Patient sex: M
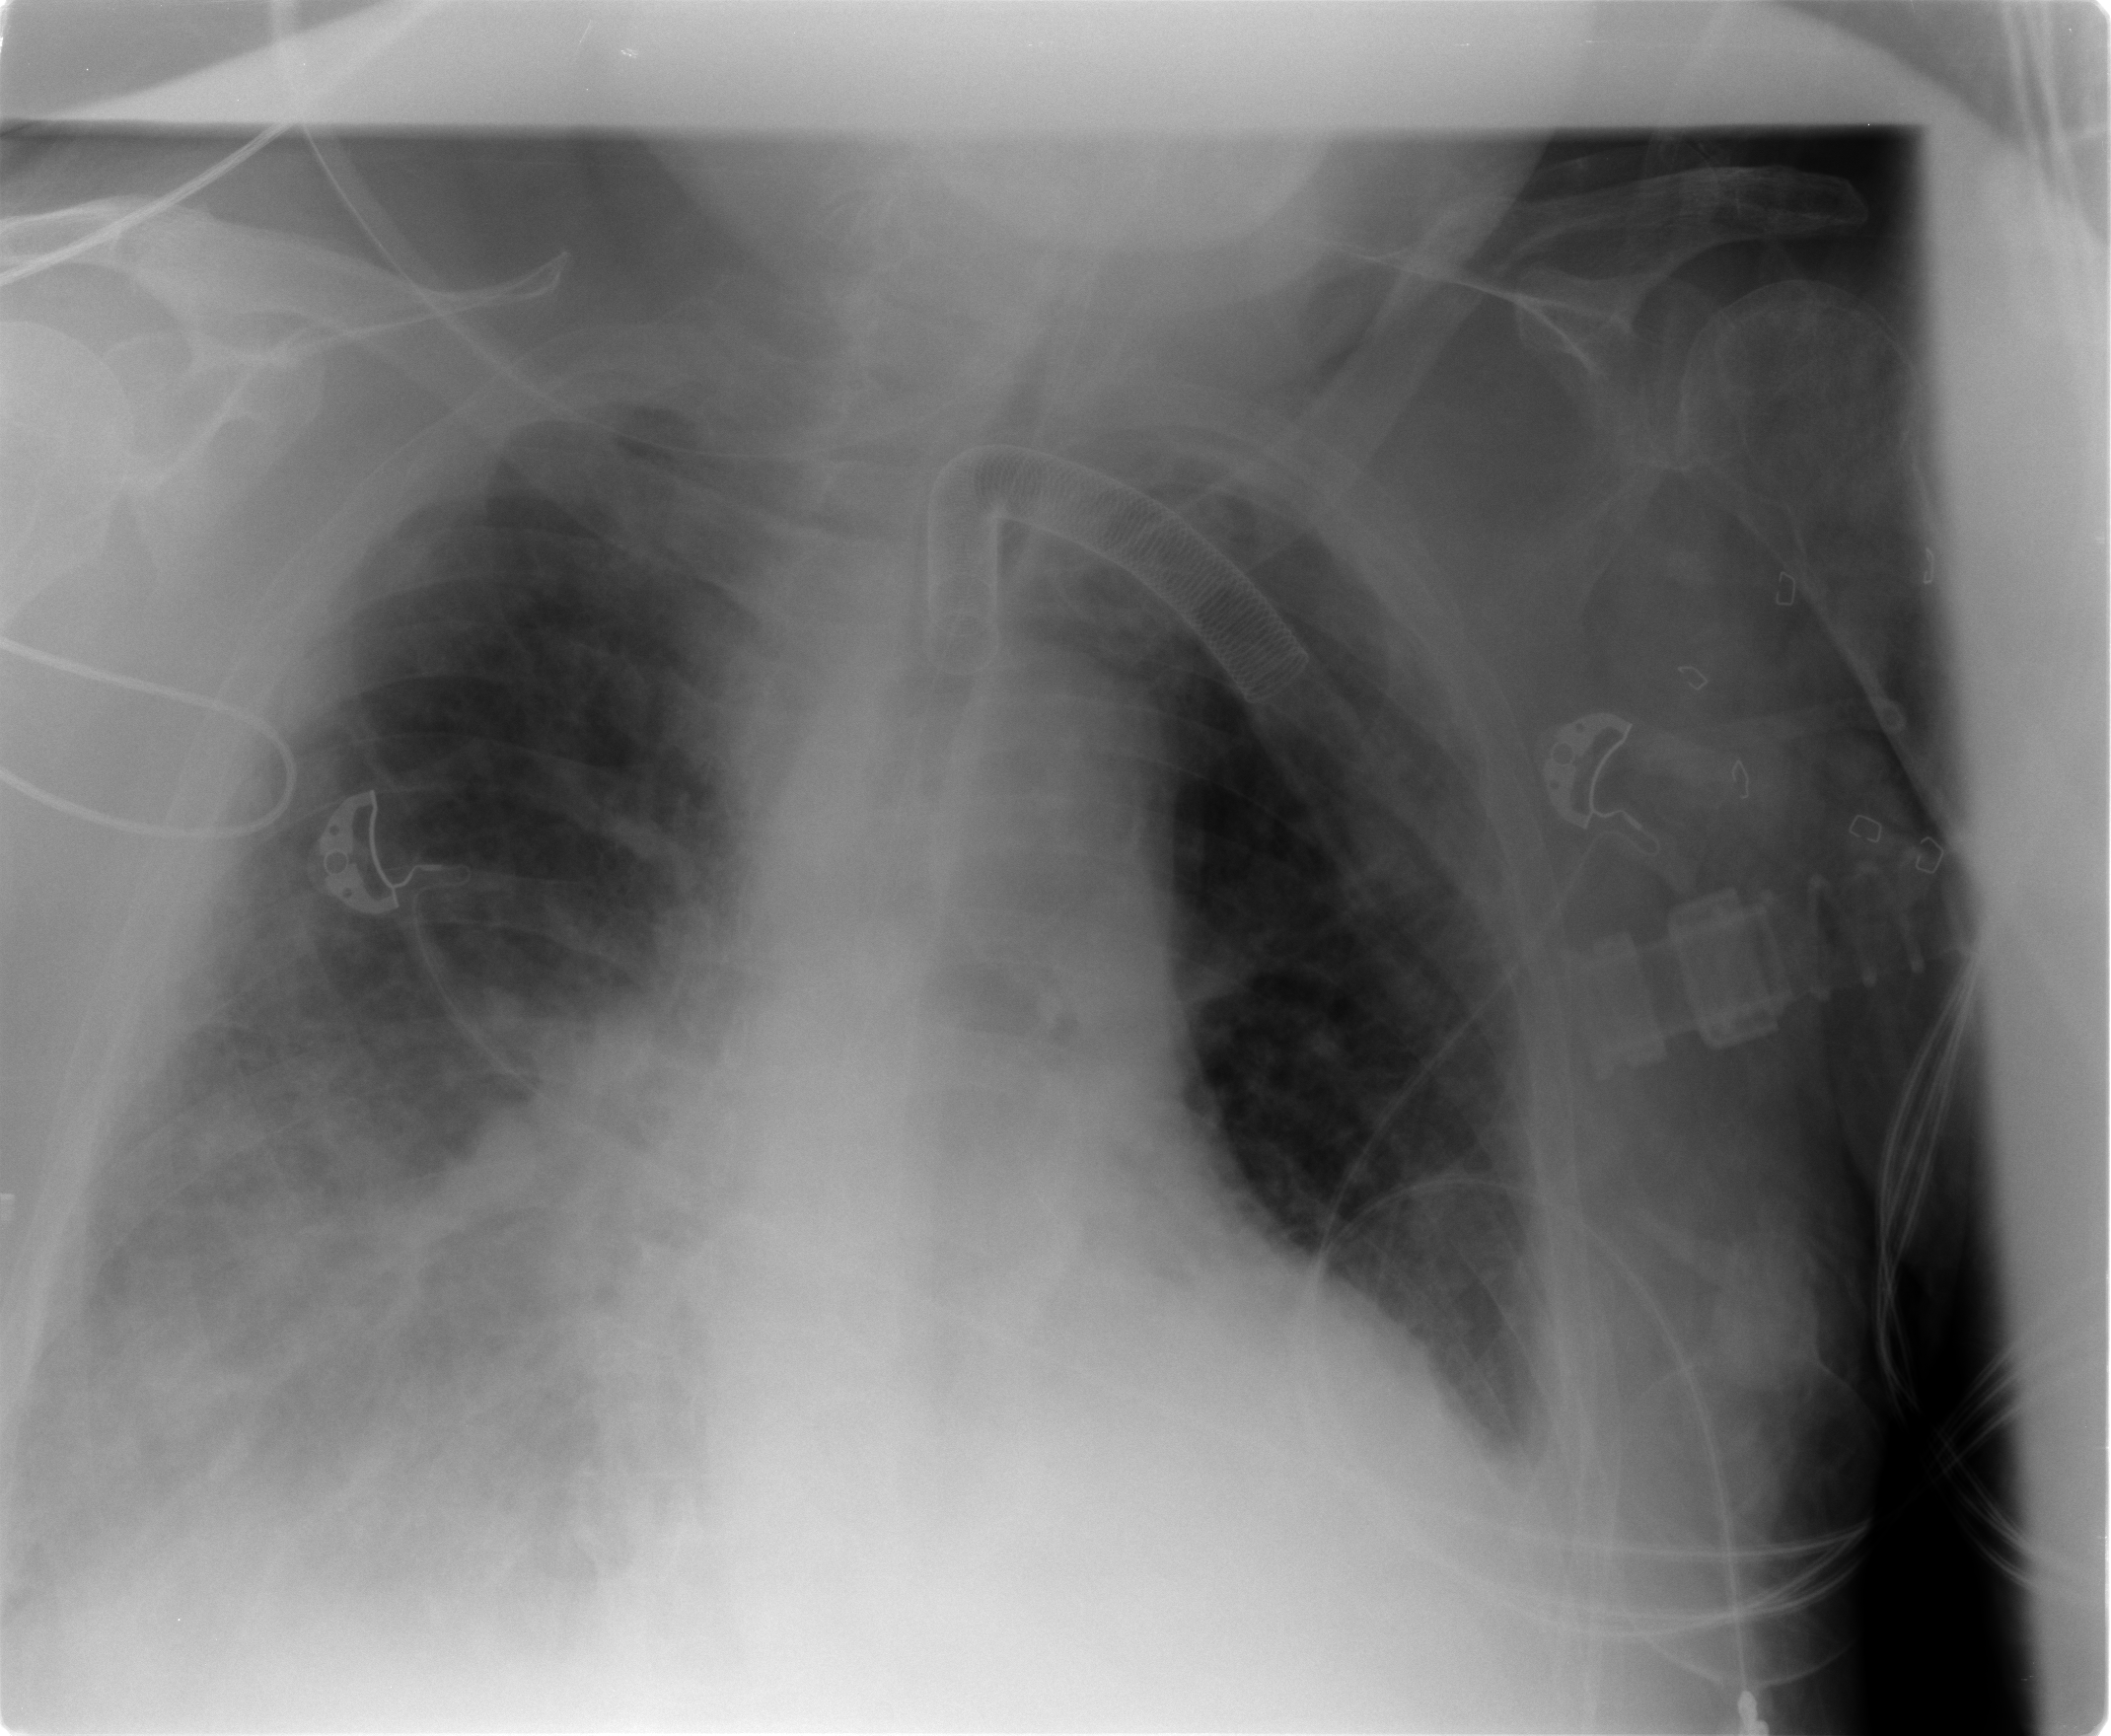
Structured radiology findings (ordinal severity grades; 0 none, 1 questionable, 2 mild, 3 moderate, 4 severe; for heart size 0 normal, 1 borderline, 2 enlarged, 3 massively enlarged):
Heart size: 1
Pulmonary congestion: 3
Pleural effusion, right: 3
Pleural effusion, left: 2
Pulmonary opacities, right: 3
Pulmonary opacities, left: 2
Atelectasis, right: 3
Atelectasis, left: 2